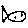
Label: fish